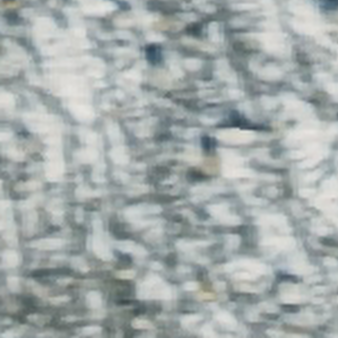
Label: other